Question: I am trying to put together a page that will have a horizontally scrolling pane on it - here is an example of the layout I am looking to get:
The content is dynamically added and has varying dimensions. .
Here's some HTML:
'''
<div class="container">
<div class="inner">
<div></div>
<div></div>
<div></div>
</div>
</div>
'''
Base CSS:
'''
.container {
width: 100%;
height: 100%;
}
.container .inner {
position: relative
}
.container .inner > div {
float: left;
}
'''
Currently the only way I can get it working is by setting an explicit width for '.inner'. Otherwise, closest I've come is <URL> answer, but it's still pretty far off my desired effect. Is it possible to achieve what I'm looking for with HTML/CSS alone or will I have to resort to javascript?
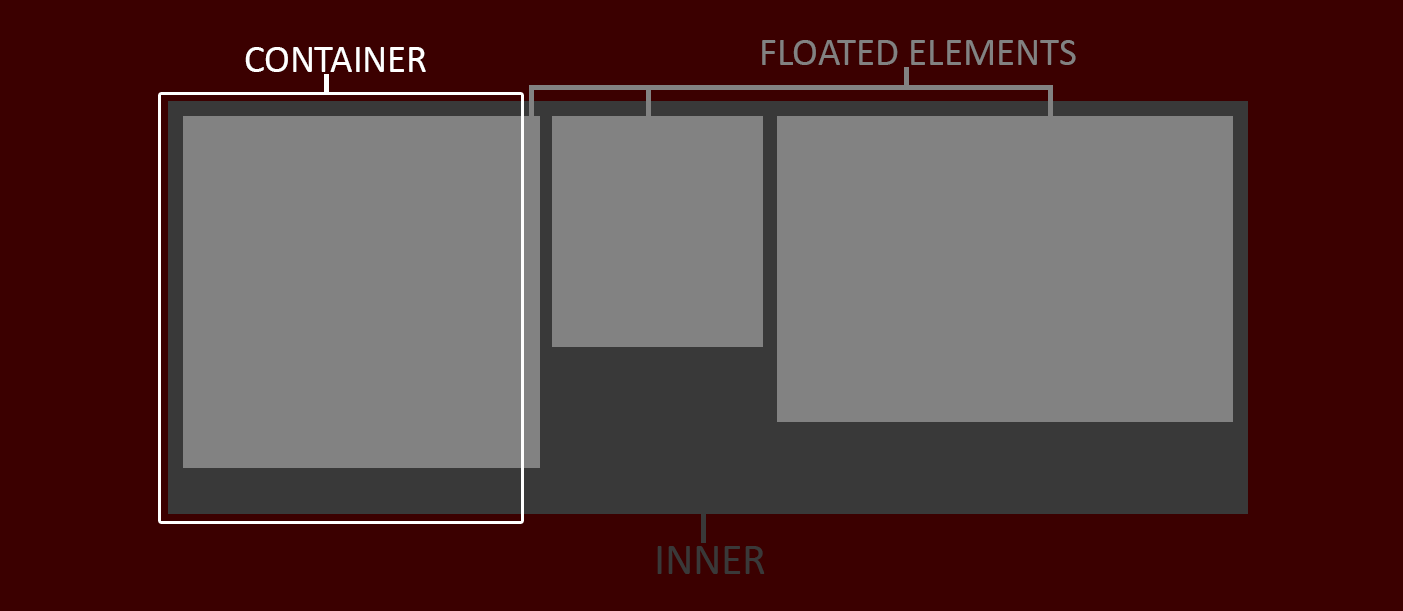
Answer: Is this what you expected? <URL>

Just use 'white-space: nowrap' together with the 'inline-block' and 'vertical-align: top'. You don't need your '.inner' div to achieve the desired effect - just use one container with 'overflow-x: auto':
'''
<div class="container">
<div id="i1"></div>
<div id="i2"></div>
<div id="i3"></div>
</div>
'''
CSS
'''
.container {
width: 100%;
height: 100%;
overflow-x: auto;
white-space: nowrap;
}
.container > div {
display:inline-block;
vertical-align: top;
}
'''
Note: it is better to use 'overflow-x: auto' than 'scroll' just in case the scrollbar is not needed.
We were speculating whether you actually need that .inner div. If you need it, you can just add it back with no special style required: <URL>
To have the '.inner' div the width as its children, simply give it 'display:inline-block': <URL>
Tried what you suggested in your last deleted comment, i.e. remove the fixed width of the child. This was really tricky, I had to wrap each child element to special div with 'display: table-cell' and the 'inner' div gets 'dislay: table-row': <URL>